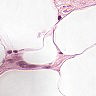
Metastatic tissue present: no